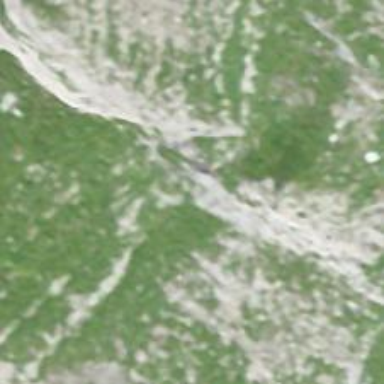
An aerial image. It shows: Cliff in nature.